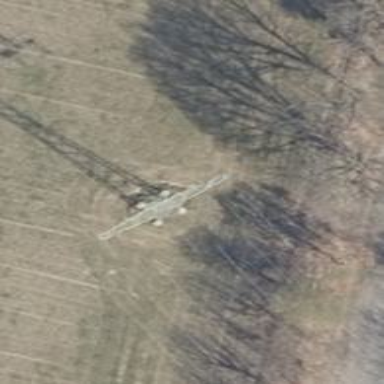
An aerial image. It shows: Power tower.